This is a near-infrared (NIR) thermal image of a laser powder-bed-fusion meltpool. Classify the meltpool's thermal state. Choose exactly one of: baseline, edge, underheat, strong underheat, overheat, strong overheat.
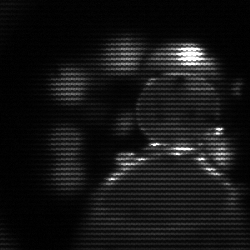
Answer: baseline